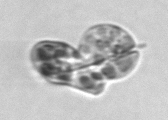
Label: Karenia